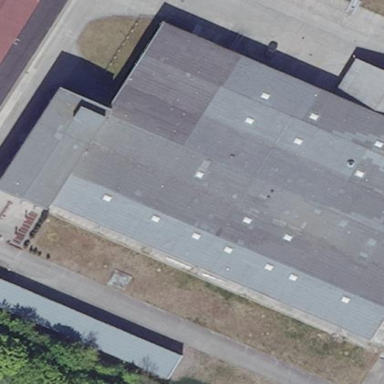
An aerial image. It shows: Building with ice rink used for ice hockey. The building has different parts.